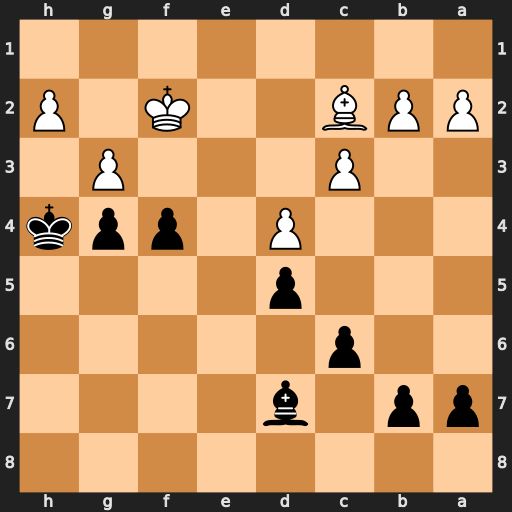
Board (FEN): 8/pp1b4/2p5/3p4/3P1ppk/2P3P1/PPB2K1P/8
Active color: b
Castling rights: -
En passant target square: -
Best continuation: Kh3 Kg1 fxg3 hxg3 Kxg3